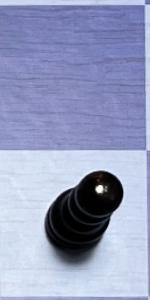
Label: Pawn_Black